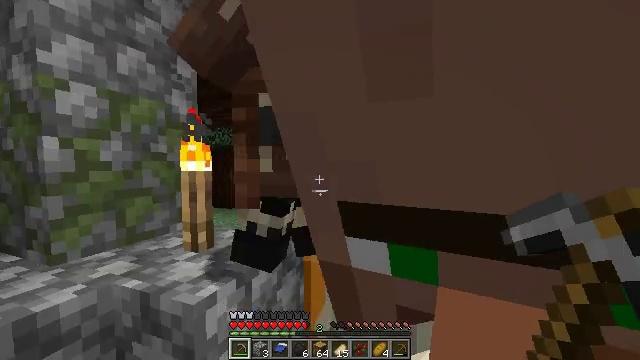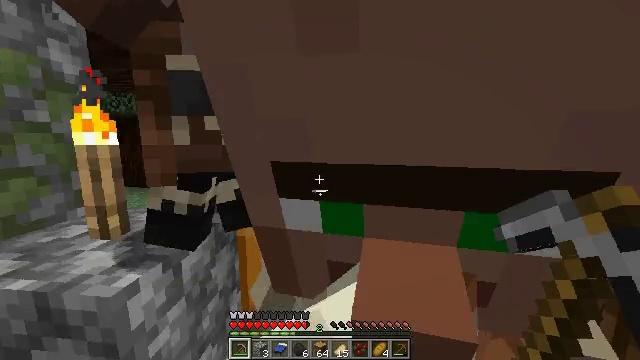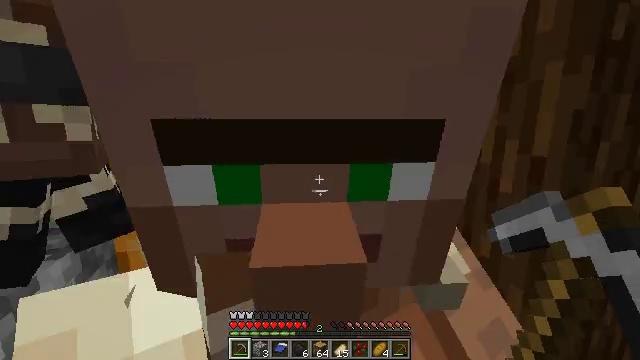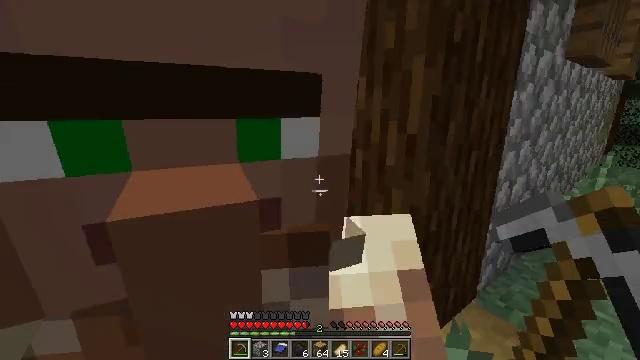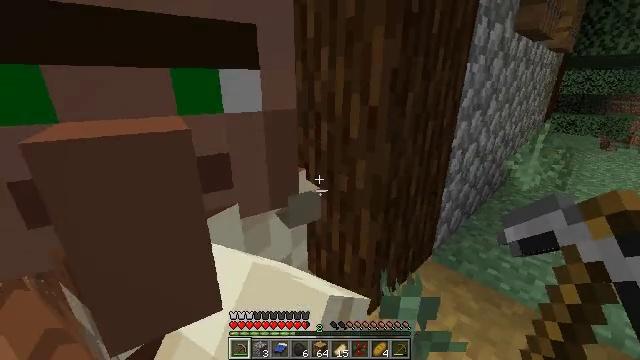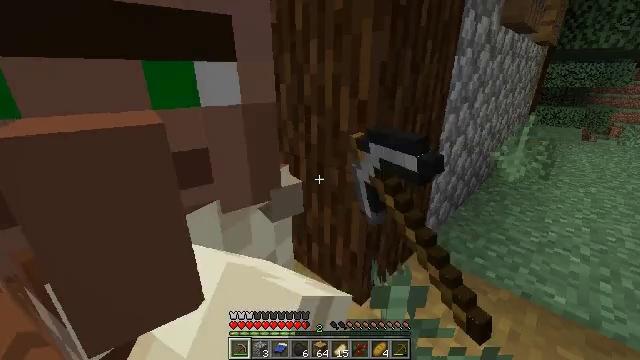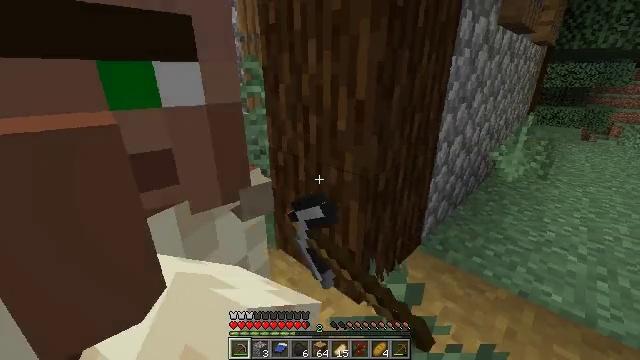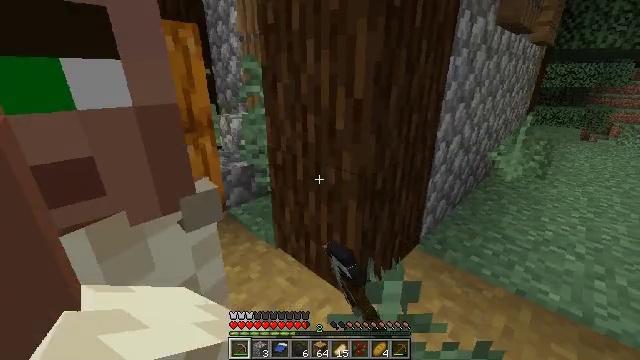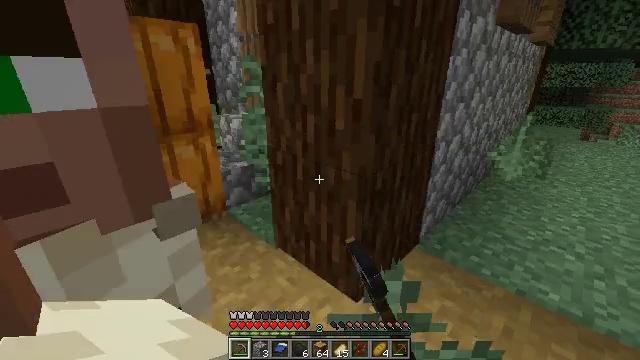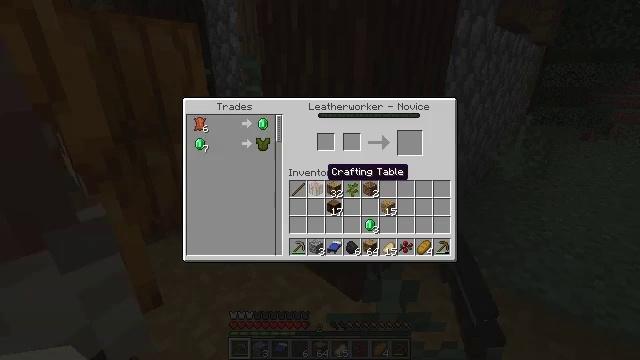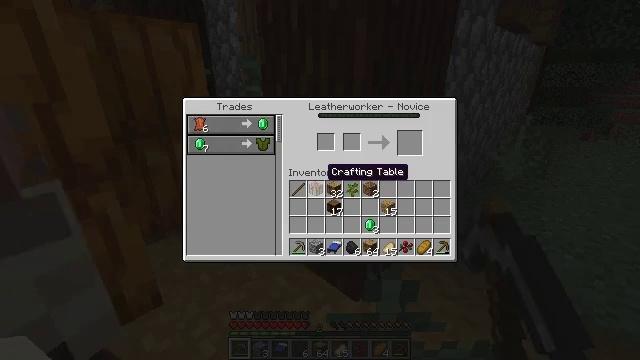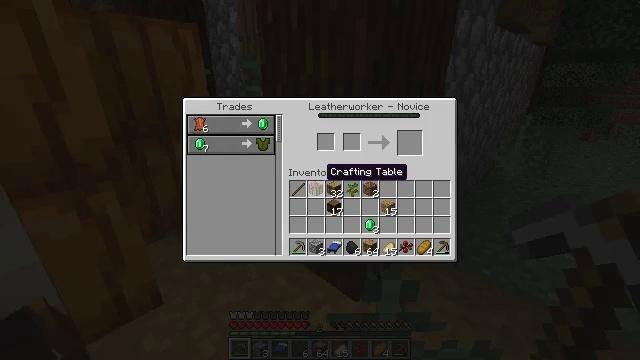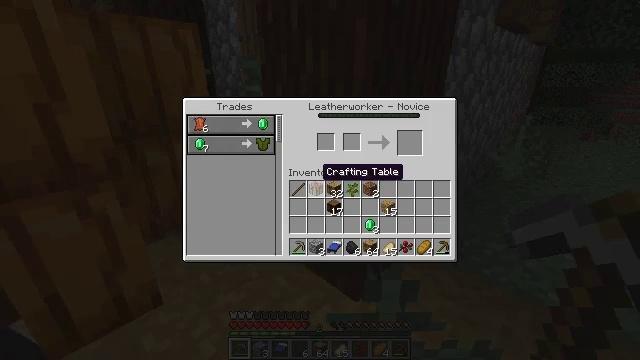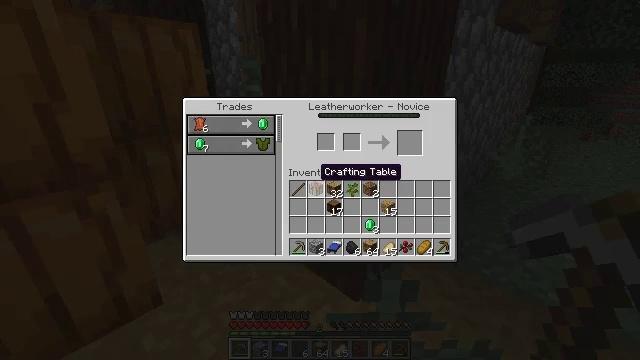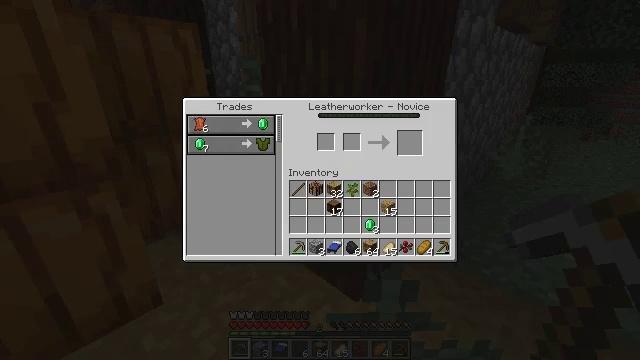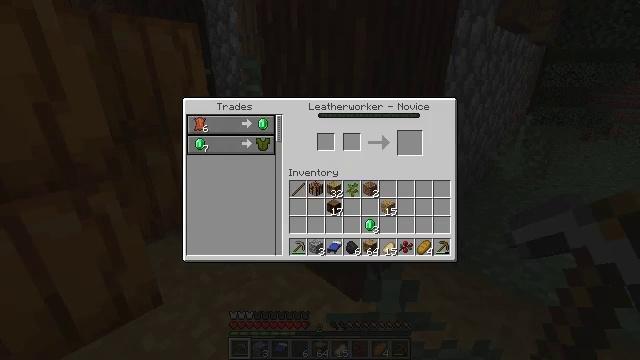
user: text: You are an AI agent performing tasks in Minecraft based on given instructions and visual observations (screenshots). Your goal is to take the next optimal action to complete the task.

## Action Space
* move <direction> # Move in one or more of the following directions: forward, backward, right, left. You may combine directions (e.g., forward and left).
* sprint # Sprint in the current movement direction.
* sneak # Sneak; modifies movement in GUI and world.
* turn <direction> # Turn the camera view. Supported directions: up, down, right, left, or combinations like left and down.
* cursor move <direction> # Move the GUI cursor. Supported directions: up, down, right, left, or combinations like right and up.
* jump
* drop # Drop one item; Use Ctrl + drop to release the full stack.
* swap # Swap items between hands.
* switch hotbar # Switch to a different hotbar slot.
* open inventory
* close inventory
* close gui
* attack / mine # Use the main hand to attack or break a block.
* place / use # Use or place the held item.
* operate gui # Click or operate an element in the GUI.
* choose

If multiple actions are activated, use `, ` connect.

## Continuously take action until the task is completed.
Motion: motion action
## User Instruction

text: craft item air
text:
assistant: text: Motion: turn right and down
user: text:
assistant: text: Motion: turn right and down
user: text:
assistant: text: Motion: turn right and down
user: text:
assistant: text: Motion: turn right and down, use / place
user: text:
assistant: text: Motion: turn right and down, use / place
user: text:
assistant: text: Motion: use / place
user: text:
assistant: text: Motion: no_op
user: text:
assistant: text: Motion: no_op
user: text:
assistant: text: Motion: open gui
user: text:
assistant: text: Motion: no_op
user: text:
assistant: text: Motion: no_op
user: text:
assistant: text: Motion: no_op
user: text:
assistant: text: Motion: no_op
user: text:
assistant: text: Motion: no_op
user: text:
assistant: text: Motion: cursor move left
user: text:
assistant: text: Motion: cursor move left and up
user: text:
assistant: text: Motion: cursor move left and up
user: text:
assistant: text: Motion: cursor move left and up
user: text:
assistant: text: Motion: no_op
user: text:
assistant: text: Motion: no_op
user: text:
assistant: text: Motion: no_op
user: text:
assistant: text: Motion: no_op
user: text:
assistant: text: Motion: no_op
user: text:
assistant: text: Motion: turn left, close gui
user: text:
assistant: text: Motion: turn left
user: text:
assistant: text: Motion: turn left and up
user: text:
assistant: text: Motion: turn left and up
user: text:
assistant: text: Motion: turn left and up
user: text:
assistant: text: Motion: no_op
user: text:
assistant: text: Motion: no_op